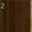
Piece: xx